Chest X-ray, PA view. Patient: 70 years old, sex M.
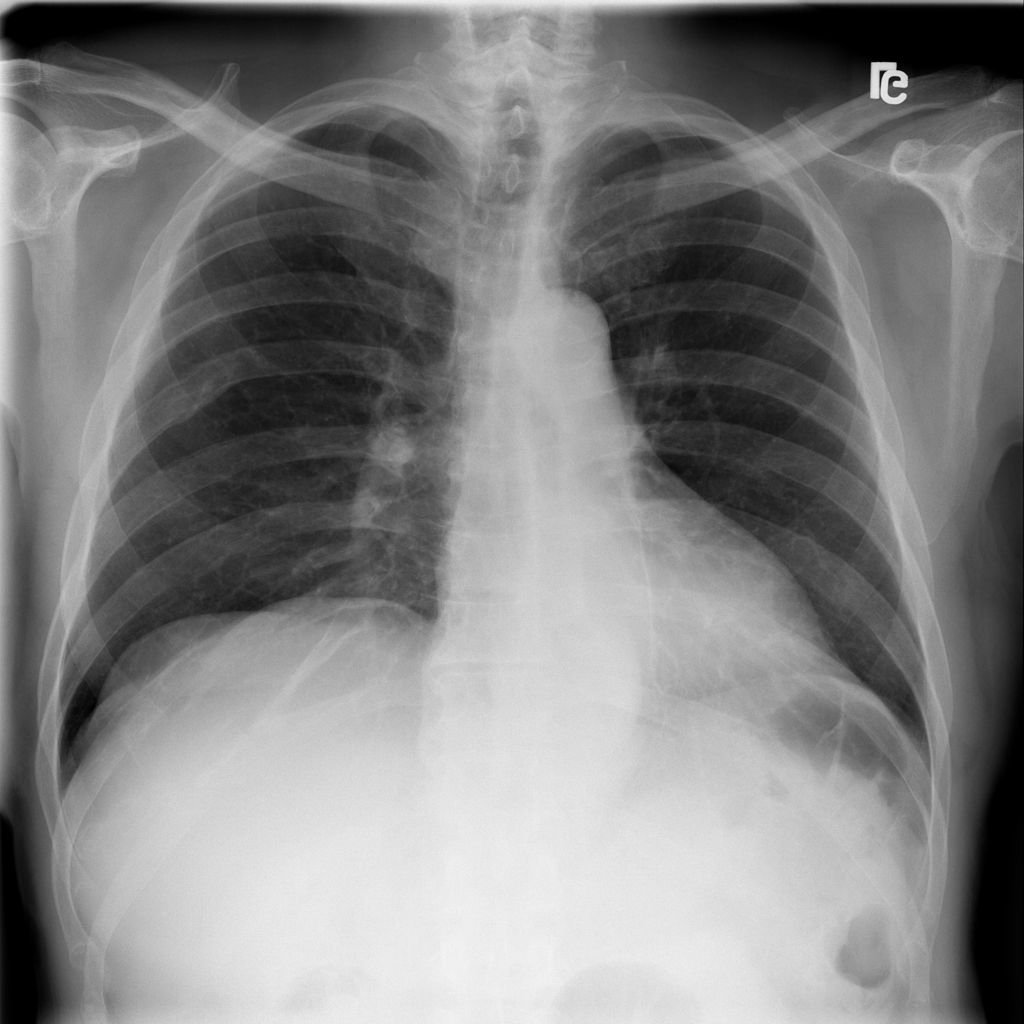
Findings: No Finding